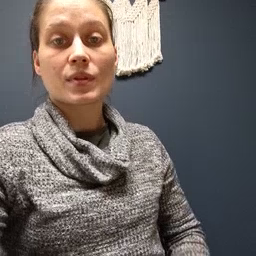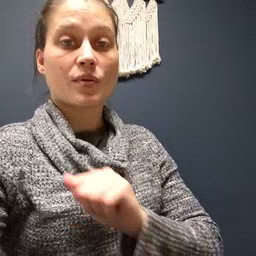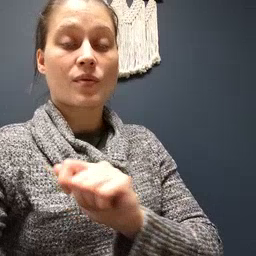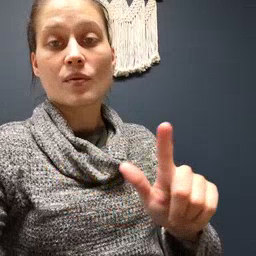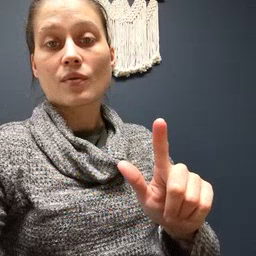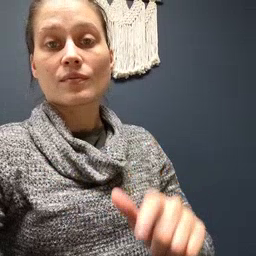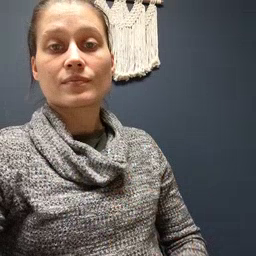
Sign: all